四年级 · 算术
$160 \times 35$ 的积的末尾有 2 个 0 。( $)$
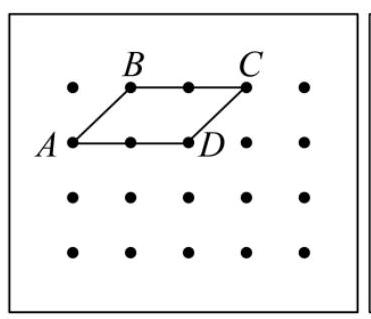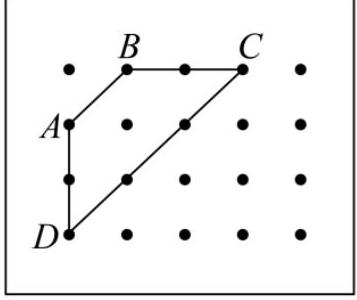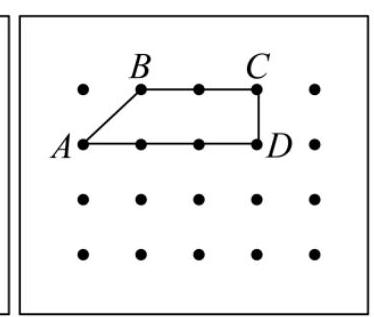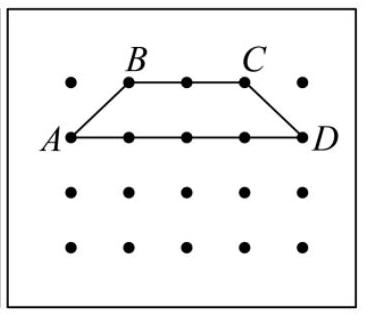
答案: $\sqrt{ }$

【分析】根据整数乘法中因数末尾有 0 的乘法的计算方法, 算出积, 再判断积末尾 0 的个数即可。两个因数相乘, 可先把 0 前面的数相乘, 再看因数中一共有几个 0 , 再在积的末尾添上几个 0 。

【详解】 $160 \times 35=5600$

$160 \times 35$ 的积的末尾有 2 个 0 , 原题说法正确。

故答案为: $\sqrt{ }$

【点睛】求积的末尾 0 的个数, 注意不要只看因数中 0 的个数。18.答案:  见详解

【分析】两组对边分别平行的四边形叫做平行四边形。只有一组对边平行的四边形叫做梯形。一腰垂直于底的梯形叫直角梯形。一组对边平行 (不相等), 另一组对边不平行但相等的四边形叫做等腰梯形; 根据定义找到 D 点, 围出图形即可。
【详解】

平行四边形

任意梯形

直角梯形

等腰梯形 (画法不唯一)

【点睛】熟悉平行四边形和各种梯形的定义是解答此题的关键。
解析: 答案:  $\sqrt{ }$

【分析】根据整数乘法中因数末尾有 0 的乘法的计算方法, 算出积, 再判断积末尾 0 的个数即可。两个因数相乘, 可先把 0 前面的数相乘, 再看因数中一共有几个 0 , 再在积的末尾添上几个 0 。

【详解】 $160 \times 35=5600$

$160 \times 35$ 的积的末尾有 2 个 0 , 原题说法正确。

故答案为: $\sqrt{ }$

【点睛】求积的末尾 0 的个数, 注意不要只看因数中 0 的个数。18.答案:  见详解

【分析】两组对边分别平行的四边形叫做平行四边形。只有一组对边平行的四边形叫做梯形。一腰垂直于底的梯形叫直角梯形。一组对边平行 (不相等), 另一组对边不平行但相等的四边形叫做等腰梯形; 根据定义找到 D 点, 围出图形即可。
【详解】

平行四边形

任意梯形

直角梯形

等腰梯形 (画法不唯一)

【点睛】熟悉平行四边形和各种梯形的定义是解答此题的关键。